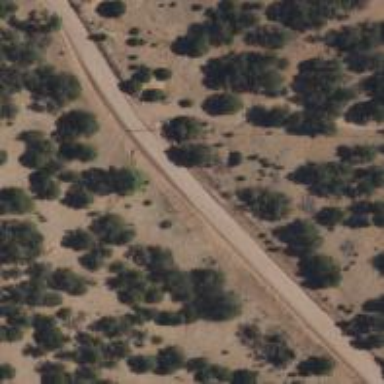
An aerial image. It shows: Unclassified road running alongside cutline.